Question: I have a very simple example of using a 'ScrollView' and I cannot seem to scroll to the bottom.
The example is completely basic, I'm not doing anything special yet the last item is never fully visible.
<URL>
'''
import React, { Component } from "react";
import { Text, View, ScrollView, StyleSheet } from "react-native";
import { Constants } from "expo";
const data = Array.from({ length: 20 }).map((_, i) => i + 1);
export default class App extends Component {
render() {
return (
<ScrollView style={styles.container}>
{data.map(d => (
<View style={styles.view}>
<Text style={styles.text}>{d}</Text>
</View>
))}
</ScrollView>
);
}
}
const styles = StyleSheet.create({
container: {
paddingTop: Constants.statusBarHeight
},
text: {
fontWeight: "bold",
color: "#fff",
textAlign: "center",
fontSize: 28
},
view: {
padding: 10,
backgroundColor: "#018bbc"
}
});
'''
Here is the output:

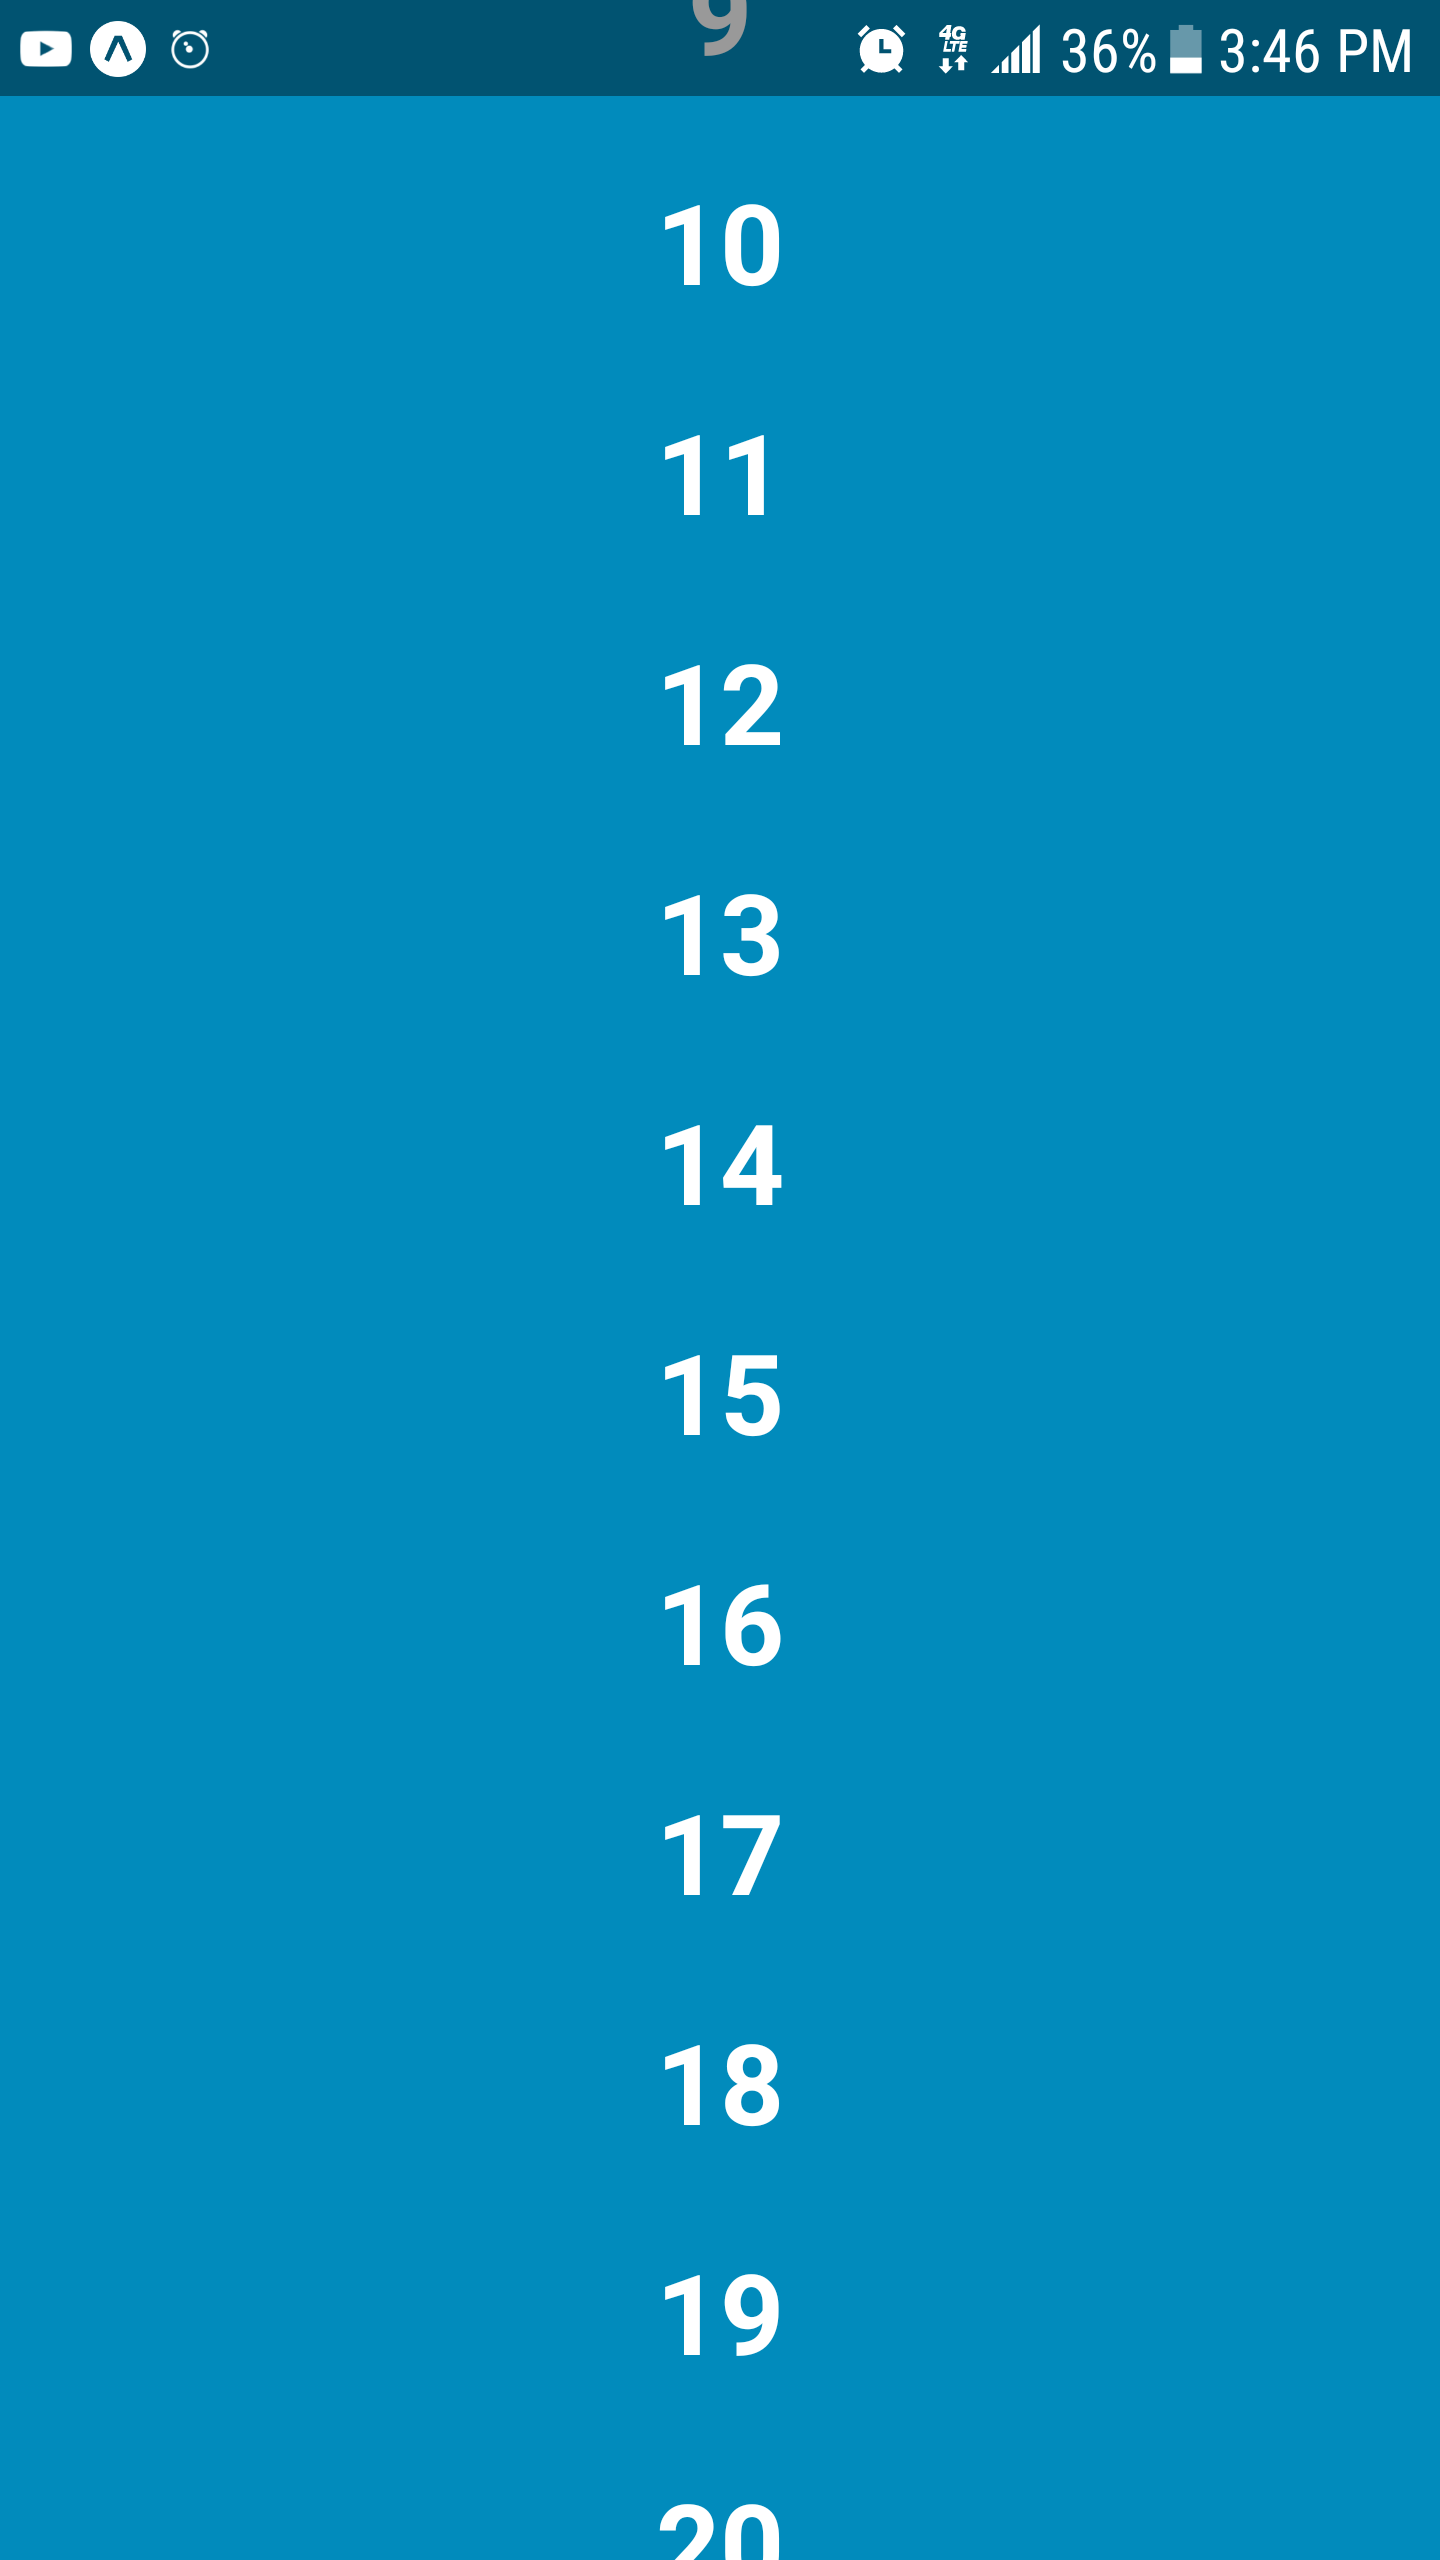
Answer: Modify your 'render()' method and wrap the 'ScrollView' inside a 'View' container, and set the 'paddingTop' to that 'View' container:
'''
render() {
return (
<View style={ styles.container}>
<ScrollView >
{data.map(d => <View style={styles.view}><Text style={styles.text}>{d}</Text></View>)}
</ScrollView>
</View>
);
}
'''